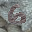
Label: 6